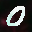
Label: 0